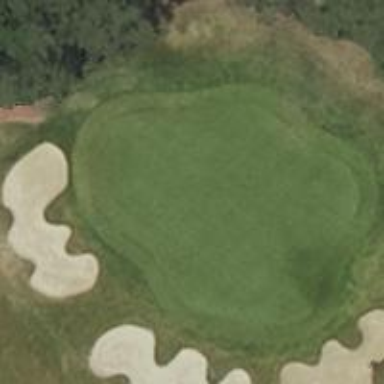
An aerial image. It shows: View of golf hole.